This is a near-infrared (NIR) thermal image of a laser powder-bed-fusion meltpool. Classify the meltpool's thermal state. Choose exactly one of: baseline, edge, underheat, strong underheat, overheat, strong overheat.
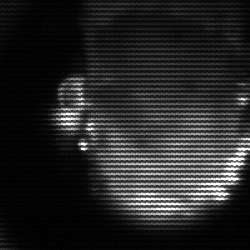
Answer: baseline